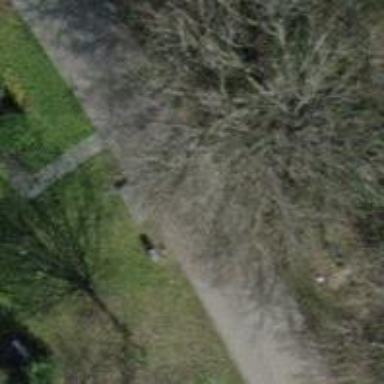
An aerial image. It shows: Bench.